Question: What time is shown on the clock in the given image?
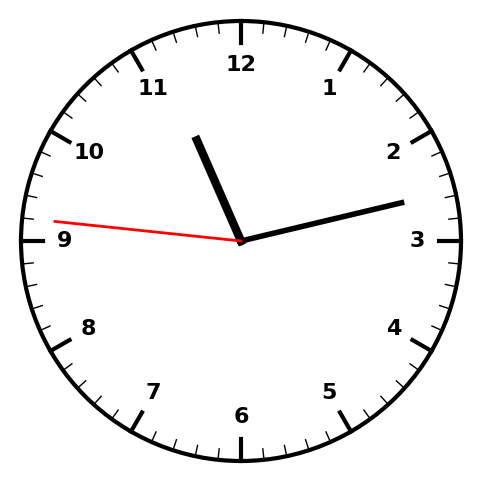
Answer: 11:12:46